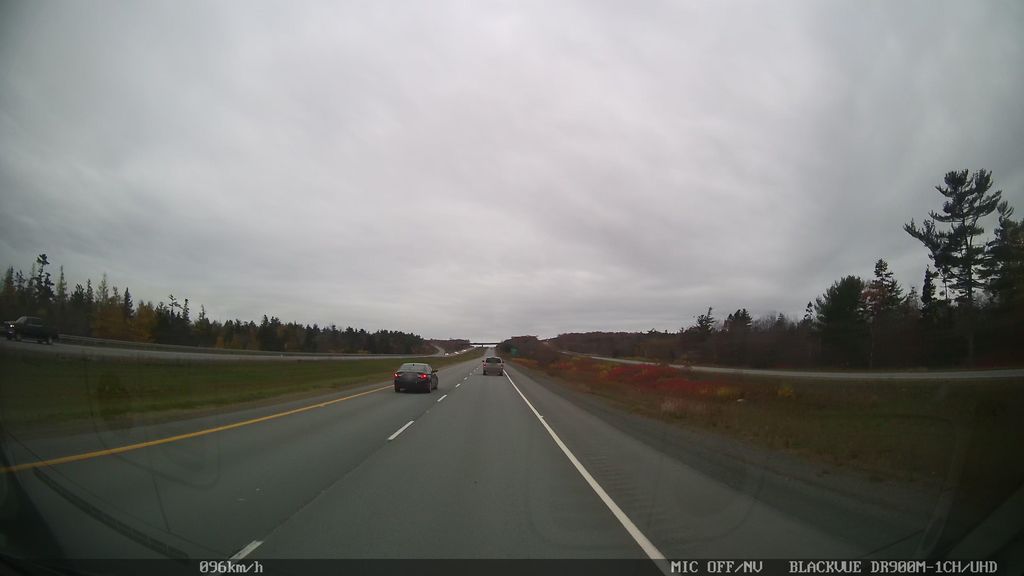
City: halifax